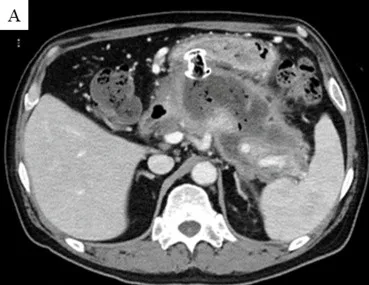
Changes in abdominal CT scans after initiation of treatment for WON. (A) Endoscopic ultrasound-guided transgastric drainage using a lumen-apposing metal stent did not improve encapsulated collection significantly (day 98).
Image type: radiology (ct)